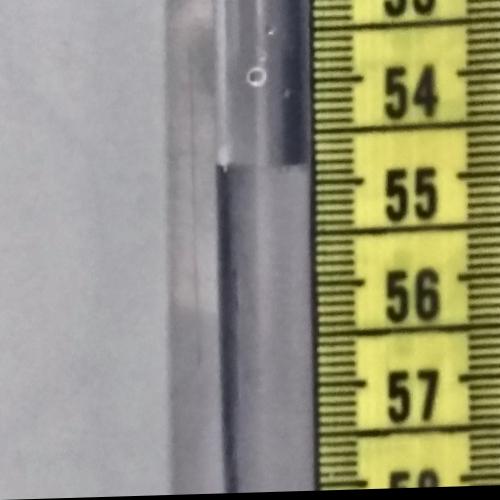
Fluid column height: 54.8 cm